Question: On the left: current
On the right: this is what I need

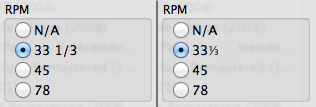
Answer: If you are directly setting the value in Interface builder. You can simply copy this ( 1/3 ) and paste in there and adjust the font size.
If you are setting from the code, You have unicode characters for defined fractions. You can use them.
For Example, for 1/3,
'''
const unichar third = 0x2153;
labelText = [NSString stringWithCharacters:&third length:1];
'''
For other fractions, check this <URL>